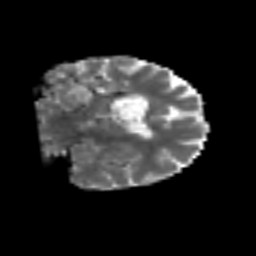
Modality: MD
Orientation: coronal
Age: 67
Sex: female
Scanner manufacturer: siemens
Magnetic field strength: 3 T
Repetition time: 6.1 s
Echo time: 0.101 s